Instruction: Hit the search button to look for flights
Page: home
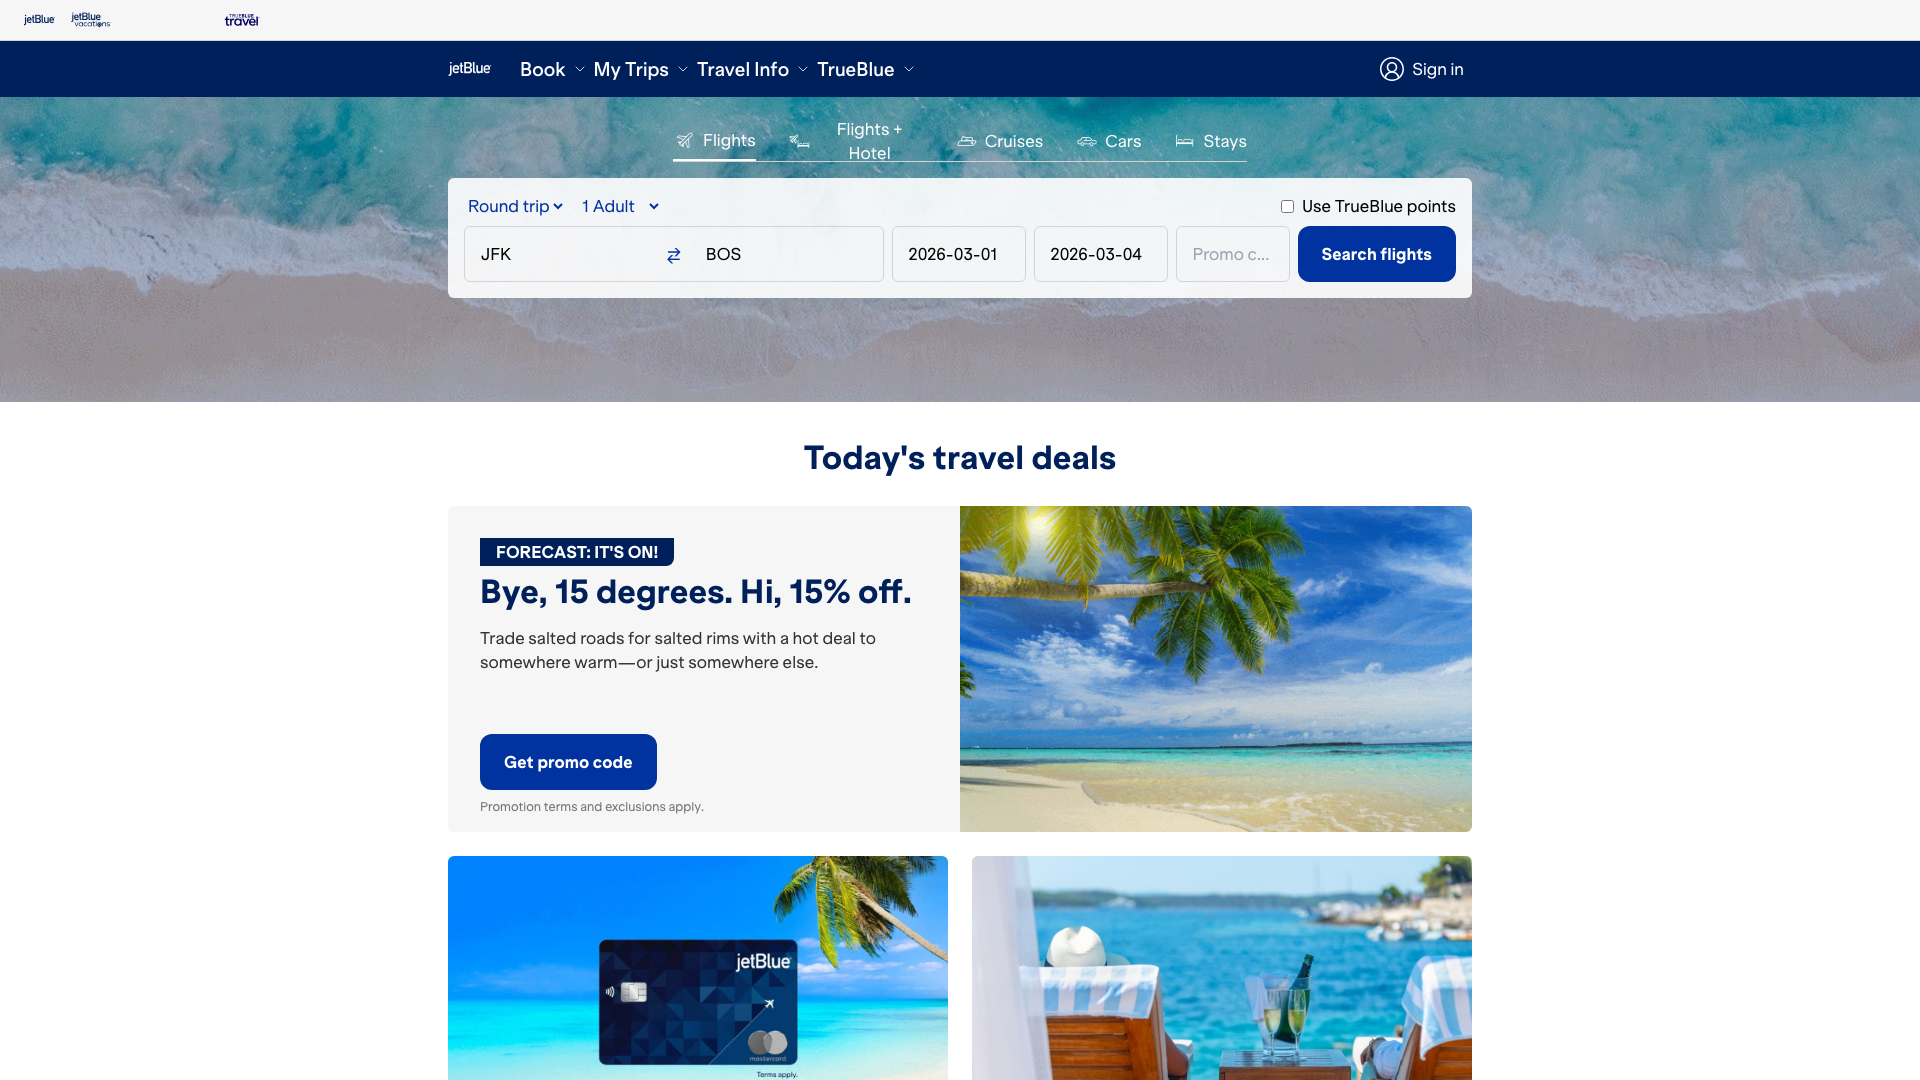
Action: click